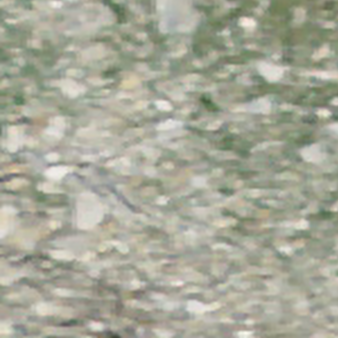
Label: other